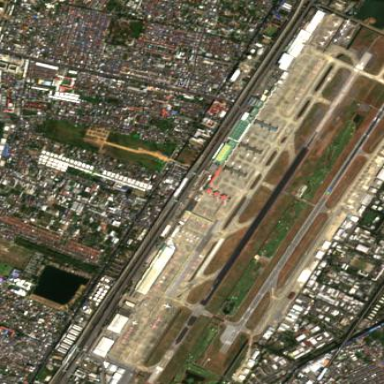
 which serves as both military and public airport."